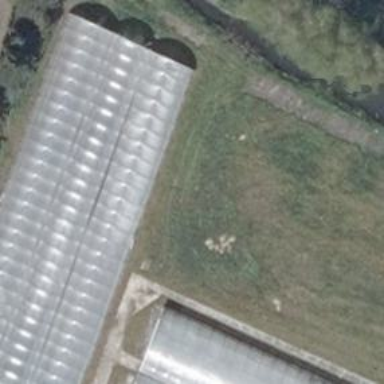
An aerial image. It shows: Greenhouse.